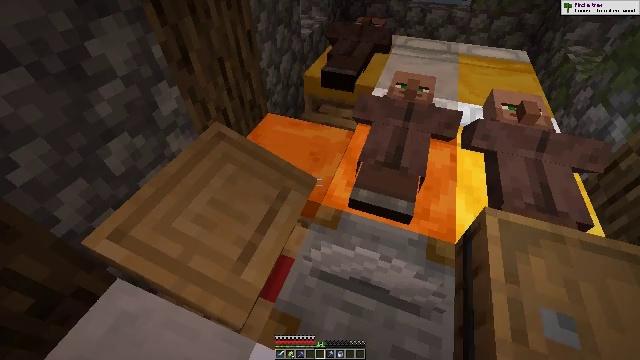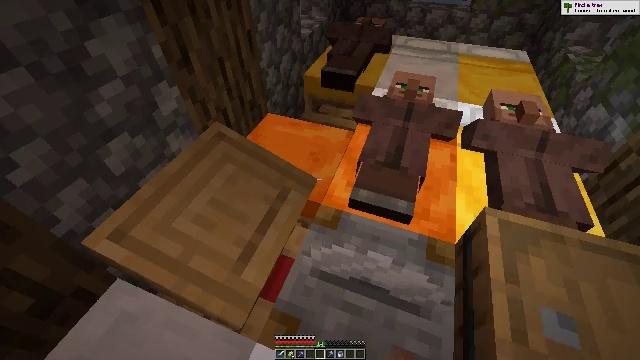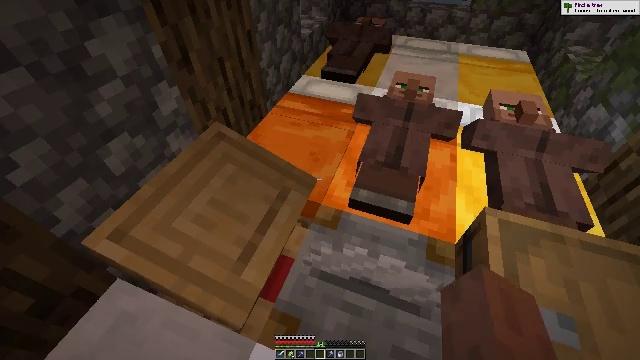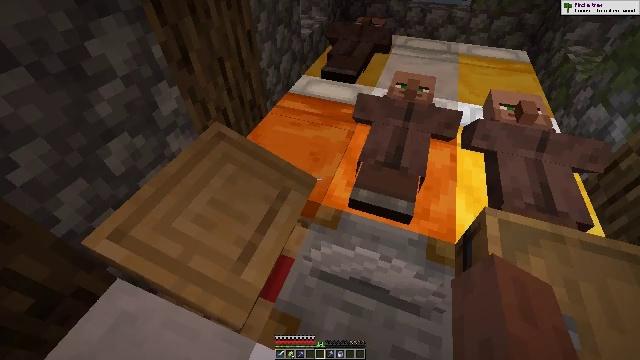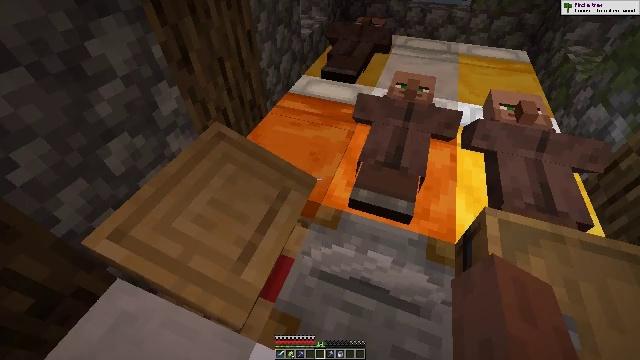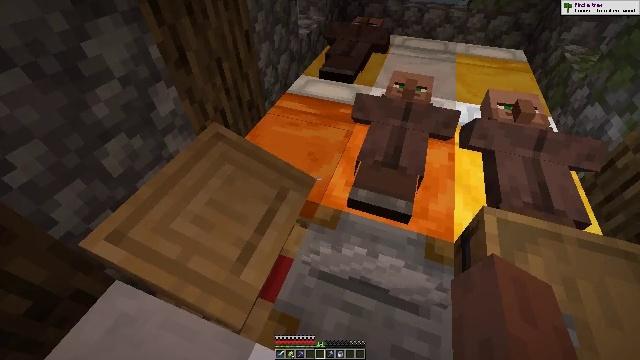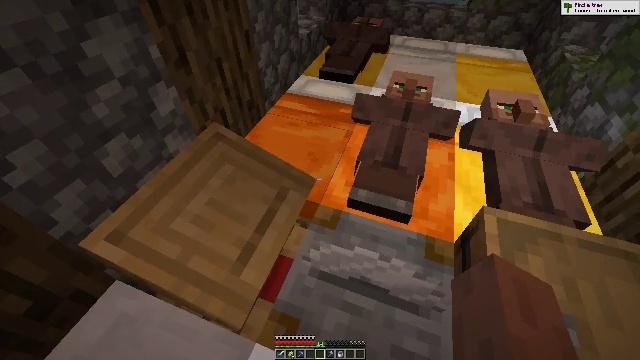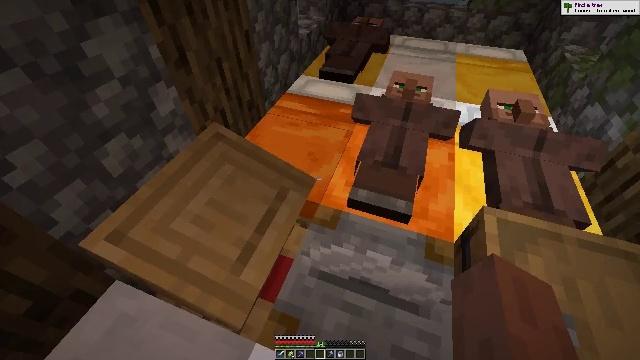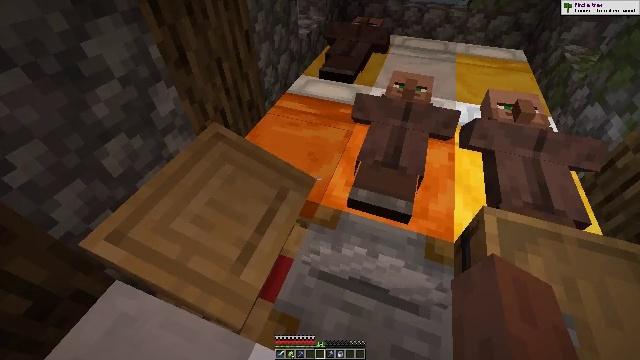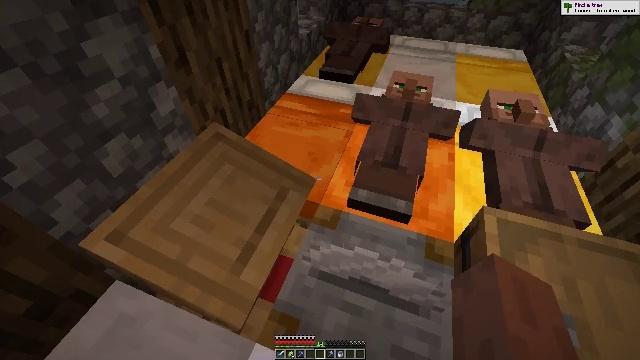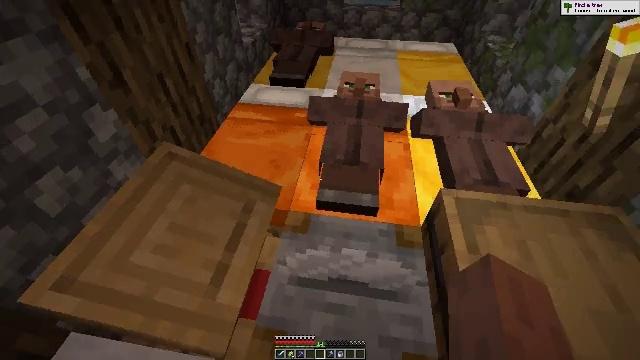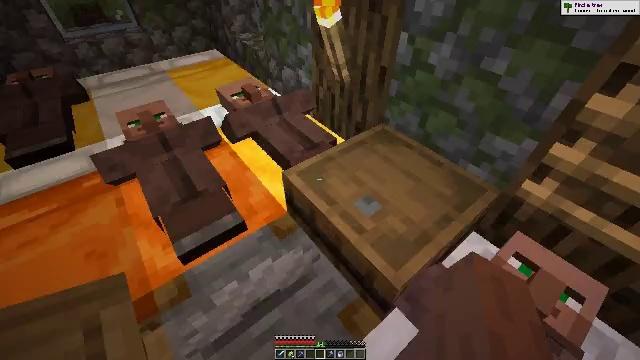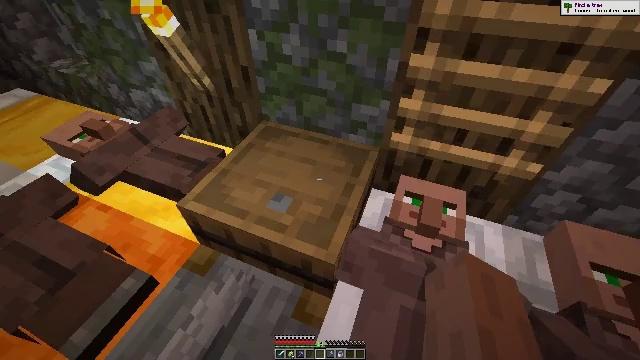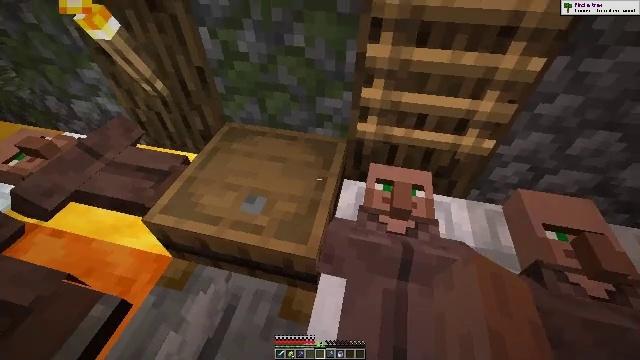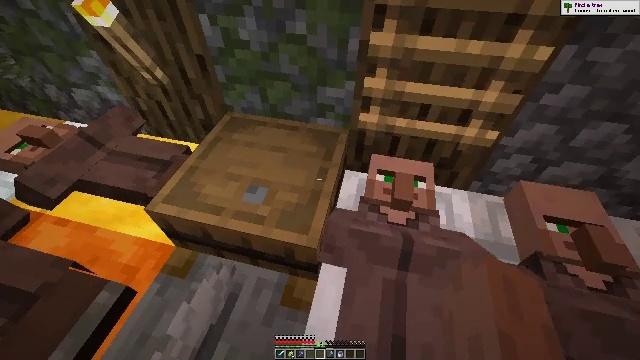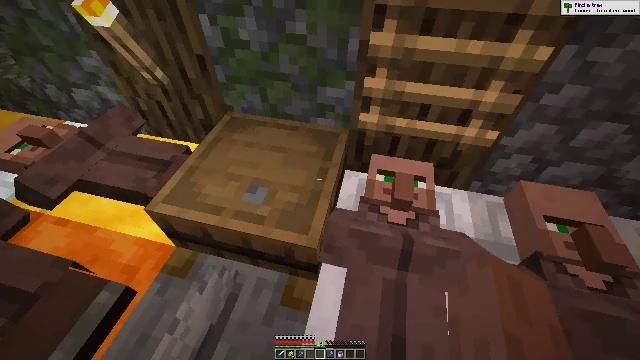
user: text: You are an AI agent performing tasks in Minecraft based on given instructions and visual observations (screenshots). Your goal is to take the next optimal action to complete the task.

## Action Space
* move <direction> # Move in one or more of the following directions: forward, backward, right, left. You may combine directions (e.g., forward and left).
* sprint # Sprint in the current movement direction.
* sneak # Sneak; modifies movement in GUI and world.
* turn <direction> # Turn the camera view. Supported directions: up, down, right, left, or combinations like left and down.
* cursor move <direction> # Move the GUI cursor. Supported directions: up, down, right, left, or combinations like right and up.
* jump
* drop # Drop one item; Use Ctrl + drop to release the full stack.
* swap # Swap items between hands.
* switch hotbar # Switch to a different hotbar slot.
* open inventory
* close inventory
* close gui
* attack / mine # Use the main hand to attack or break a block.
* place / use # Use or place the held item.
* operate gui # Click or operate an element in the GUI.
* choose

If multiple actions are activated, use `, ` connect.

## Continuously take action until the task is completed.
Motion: motion action
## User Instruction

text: Break the stonecutter to collect it.
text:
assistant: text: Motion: no_op
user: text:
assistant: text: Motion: no_op
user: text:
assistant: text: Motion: no_op
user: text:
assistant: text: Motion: no_op
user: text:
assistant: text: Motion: no_op
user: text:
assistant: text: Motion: no_op
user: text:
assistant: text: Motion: no_op
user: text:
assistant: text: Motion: no_op
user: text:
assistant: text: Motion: no_op
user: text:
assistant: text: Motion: turn right
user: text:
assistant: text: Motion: turn right and up
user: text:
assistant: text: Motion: turn right
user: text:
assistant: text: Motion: turn right and down
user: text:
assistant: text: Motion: turn down
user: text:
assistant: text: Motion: no_op
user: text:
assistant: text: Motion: no_op
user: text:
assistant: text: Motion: no_op
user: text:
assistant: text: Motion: no_op
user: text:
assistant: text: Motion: no_op
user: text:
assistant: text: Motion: turn left
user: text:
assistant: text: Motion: no_op
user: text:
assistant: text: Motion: use / place
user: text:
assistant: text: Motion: use / place
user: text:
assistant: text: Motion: use / place
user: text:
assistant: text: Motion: use / place
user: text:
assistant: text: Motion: no_op
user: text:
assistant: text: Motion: no_op
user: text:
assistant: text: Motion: no_op
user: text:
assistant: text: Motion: no_op
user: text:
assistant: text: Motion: no_op